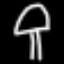
Label: mushroom